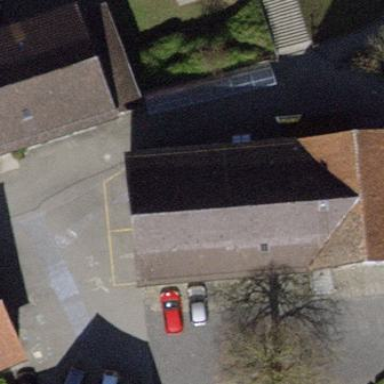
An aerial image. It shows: School building with school amenities.